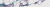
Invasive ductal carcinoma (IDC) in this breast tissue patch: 0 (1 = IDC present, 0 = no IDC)